Interaction volume radius: 10 \u00c5
Interaction volume height: 20 \u00c5
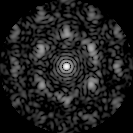
Disorder parameter: 0.6089